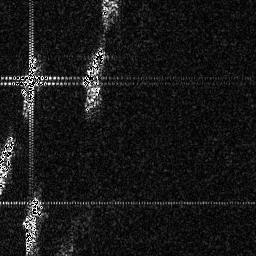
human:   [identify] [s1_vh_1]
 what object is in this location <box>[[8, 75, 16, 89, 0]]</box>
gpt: <ref>1 medium ship at the bottom left</ref>